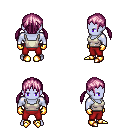
a pixel art fantasy rpg character, male body template, dark elf, purple skin, white pirate shirt, red pants, pink twin-tailed hairstyle, gold gloves, gold boots, four views (front, back, left, right), 2x2 character sprite sheet, small pixel art, hard edges, no anti-aliasing